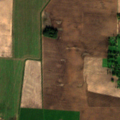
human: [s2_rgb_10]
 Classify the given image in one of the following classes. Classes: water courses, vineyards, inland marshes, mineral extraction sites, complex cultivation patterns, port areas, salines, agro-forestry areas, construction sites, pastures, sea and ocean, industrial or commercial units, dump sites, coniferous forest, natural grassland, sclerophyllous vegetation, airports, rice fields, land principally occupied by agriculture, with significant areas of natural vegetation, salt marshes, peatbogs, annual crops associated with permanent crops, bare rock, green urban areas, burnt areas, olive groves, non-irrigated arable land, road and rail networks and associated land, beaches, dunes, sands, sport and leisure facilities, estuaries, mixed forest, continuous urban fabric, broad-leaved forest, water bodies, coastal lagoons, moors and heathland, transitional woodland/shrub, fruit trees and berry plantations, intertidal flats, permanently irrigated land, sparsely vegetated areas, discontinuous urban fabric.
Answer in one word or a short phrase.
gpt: non-irrigated arable land, complex cultivation patterns